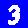
Digit: 3